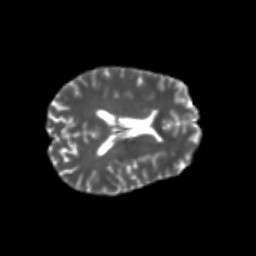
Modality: T2w
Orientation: axial
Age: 26
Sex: male
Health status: healthy
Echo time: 0.074 s